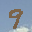
Label: 9